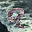
Label: 9